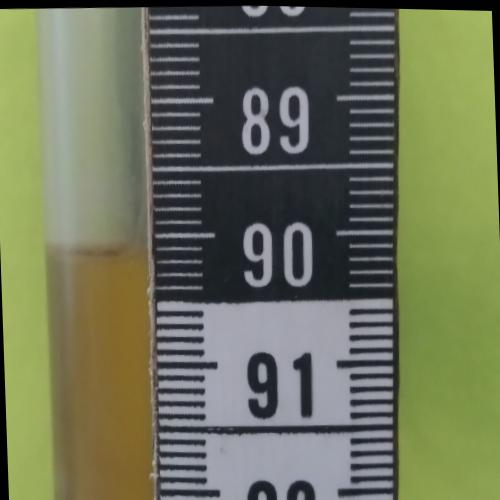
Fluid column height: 90.1 cm